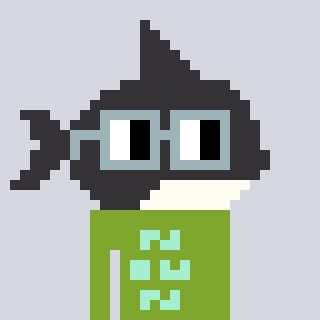
a pixel art character with square dark gray glasses, a orca-shaped head and a slimegreen-colored body on a cool background